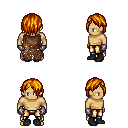
a pixel art fantasy rpg character, male body template, human, tanned skin, brown tattered cape, gold greaves, dark blonde bangs hairstyle, metal gloves, black shoes, four views (front, back, left, right), 2x2 character sprite sheet, small pixel art, hard edges, no anti-aliasing